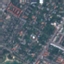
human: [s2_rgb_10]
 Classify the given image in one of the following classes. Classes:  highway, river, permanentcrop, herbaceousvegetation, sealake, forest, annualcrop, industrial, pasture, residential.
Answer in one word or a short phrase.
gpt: Residential